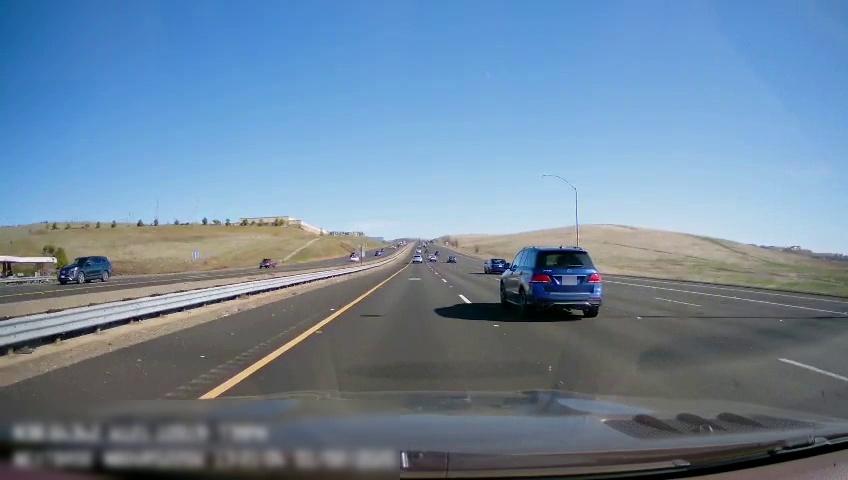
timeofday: Day
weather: Sunny
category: Drivable Space
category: Drivable Space
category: Vehicles | Car
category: Vehicles | Car
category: Vehicles | SUV
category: Vehicles | SUV
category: Vehicles | SUV
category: Vehicles | Car
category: Lanes | Current Lane
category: Lanes | Current Lane
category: Lanes | Alternate Lane
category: Lanes | Alternate Lane
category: Lanes | Alternate Lane
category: Lanes | Alternate Lane
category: Lanes | Opposite Lane
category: Lanes | Opposite Lane